Interaction volume radius: 5 \u00c5
Interaction volume height: 20 \u00c5
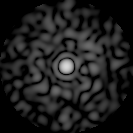
Disorder parameter: 0.84